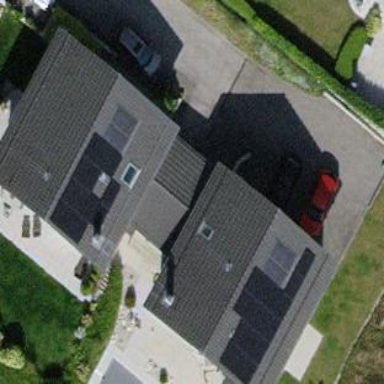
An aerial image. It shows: Gabled roof house.